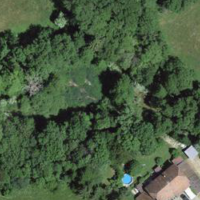
EUNIS habitat code: 52
Species observed at this site:
Caltha palustris